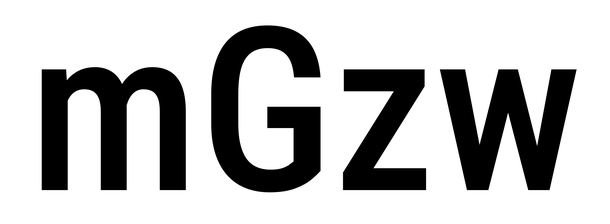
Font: Roboto_Condensed_Medium